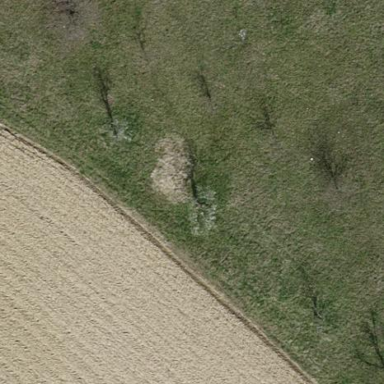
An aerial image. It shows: Orchard.